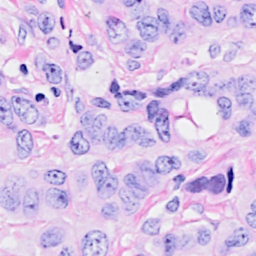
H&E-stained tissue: Breast